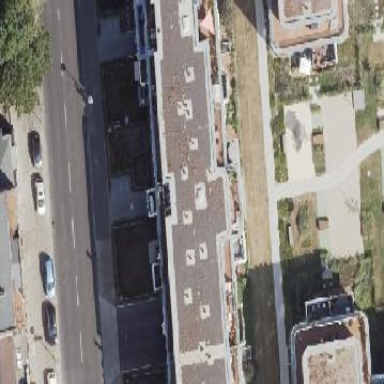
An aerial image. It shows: Building with apartments and flat roof.